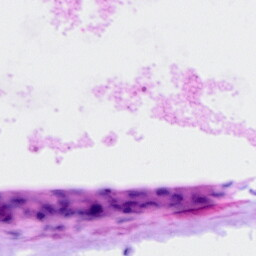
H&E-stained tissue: Ovarian